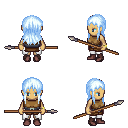
a pixel art fantasy rpg character, female body template, human, tanned skin, leather chest armor, white pants, white cyan unkempt hairstyle, bracelets, maroon shoes, spear, four views (front, back, left, right), 2x2 character sprite sheet, small pixel art, hard edges, no anti-aliasing